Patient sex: F
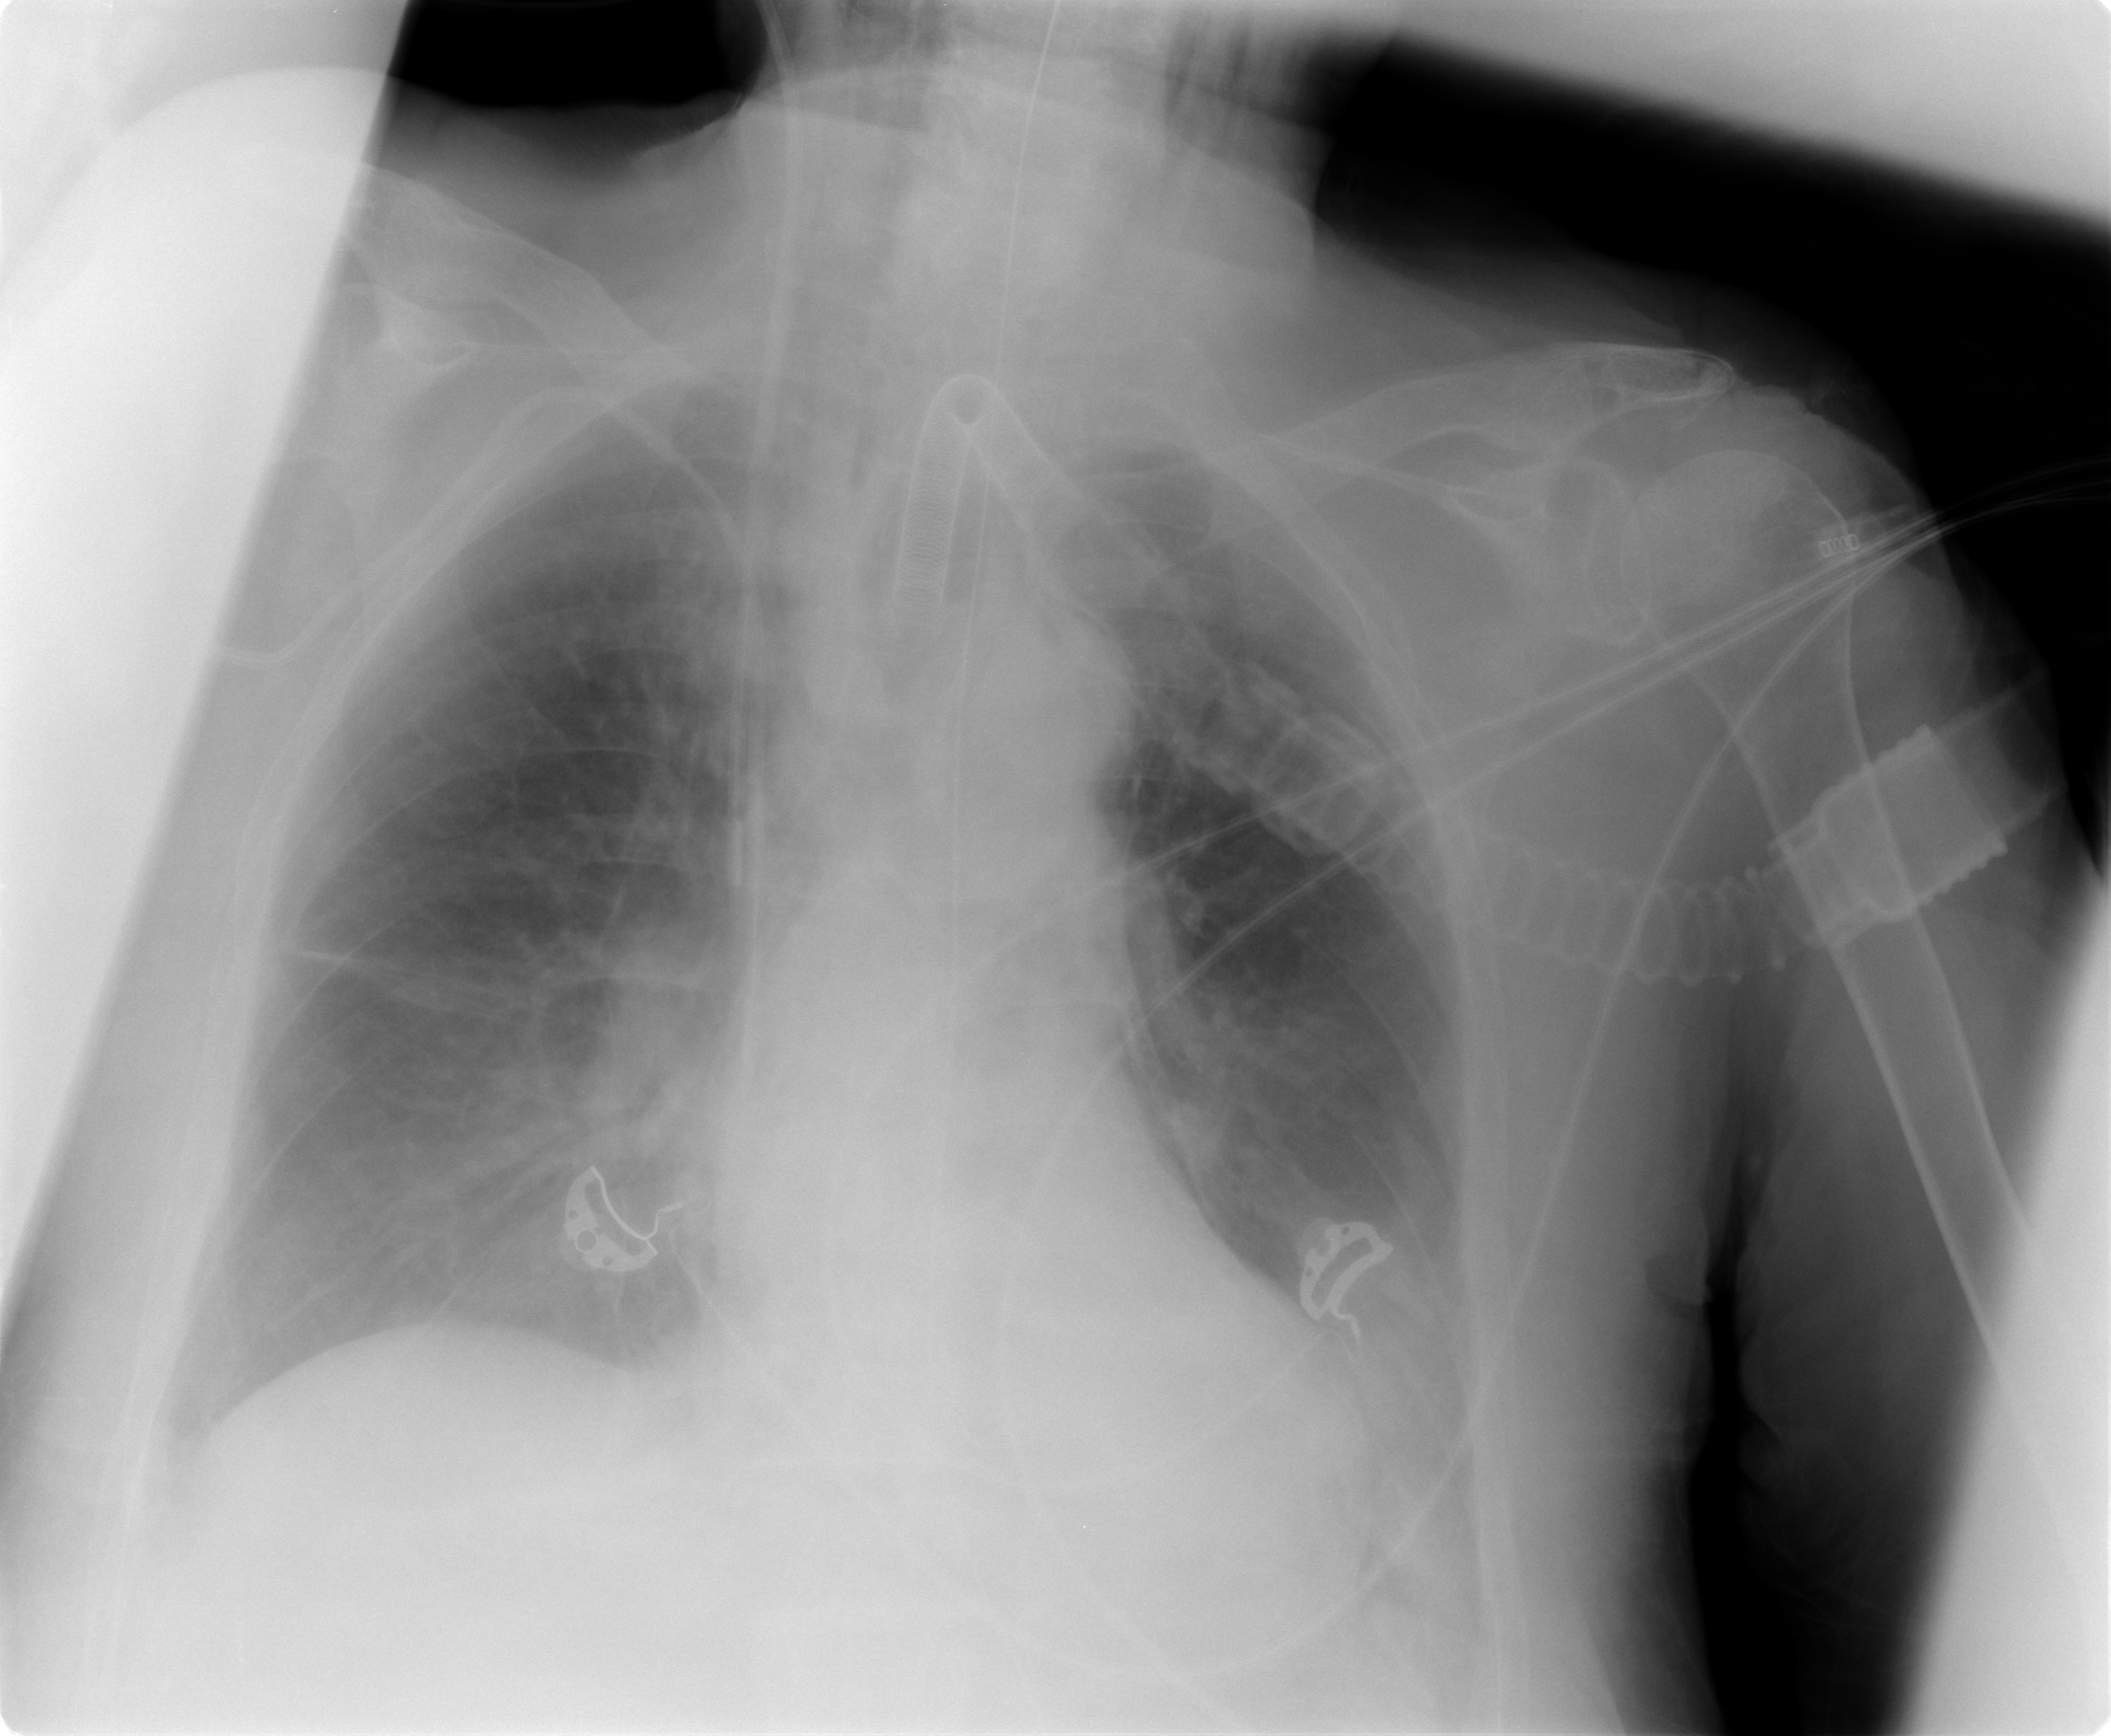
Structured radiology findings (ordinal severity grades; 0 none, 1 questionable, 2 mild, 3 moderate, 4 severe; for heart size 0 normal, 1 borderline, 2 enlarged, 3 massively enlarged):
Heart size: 0
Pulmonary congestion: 0
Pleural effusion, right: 0
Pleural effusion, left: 1
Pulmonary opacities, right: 0
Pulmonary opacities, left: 0
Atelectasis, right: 0
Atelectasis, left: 1